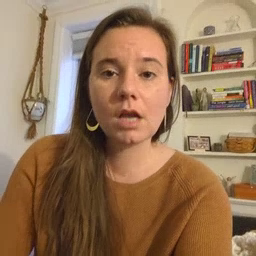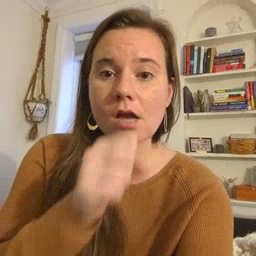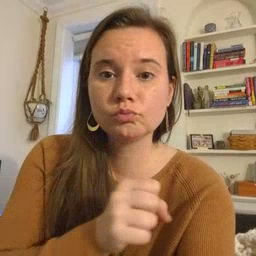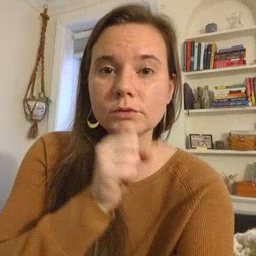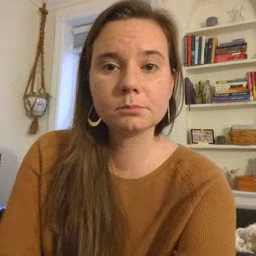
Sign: icecream